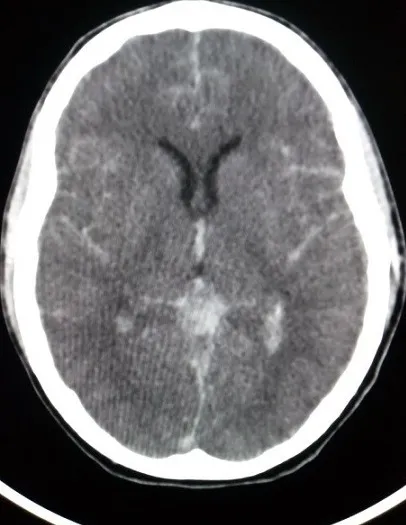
Unenhanced CT axial image shows subarachnoid blood with intra-ventricular extension and peripheral hemorrhage outlining the cerebral sulci.
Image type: radiology (ct)